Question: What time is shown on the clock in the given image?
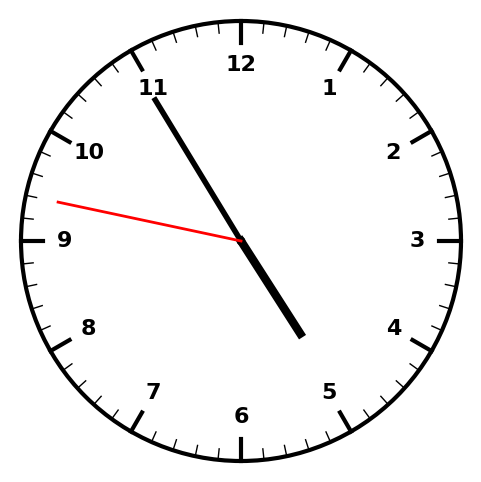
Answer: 04:54:47